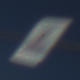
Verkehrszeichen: FussgaengerueberwegLinks
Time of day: MorningAfternoon
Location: Outdoor (RoadRail)
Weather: Clear
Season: NotSpecified
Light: Natural